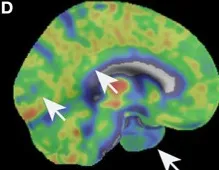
Imaging. (E)
123I-FP-CIT-SPECT in axial view showing abundant tracer uptake in the right putamen and lower uptake in the left putamen (white arrows). 123I-FP-CIT-SPECT, Single photon emission computed tomography with [(123)I]; N-omega-fluoropropyl-2betacarbomethoxy-3beta-{4-iodophenyl}nortropane; 18F-FDG-PET, 18F fluorodesoxyglucose positron emission tomography.
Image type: radiology (pet)